Field crop: maize
Growth stage: 1
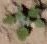
Species: chenopodium